Question: I've installed Coda 2 version 2.0.12 on my MacBook.
I've also installed GIT and registerd the path in Coda 2 preference "Git Tool path.
When I add a new site to Coda 2, I try to clone it from my Git repository, but it gives me an authentication failed error.
My local root is set to an empty folder.
The password that I use is the one of my Gitlab user, and it doesn't give any problem when I login to the Gitlab website.
Is this a Coda2 issue? Does someone have any workaround?

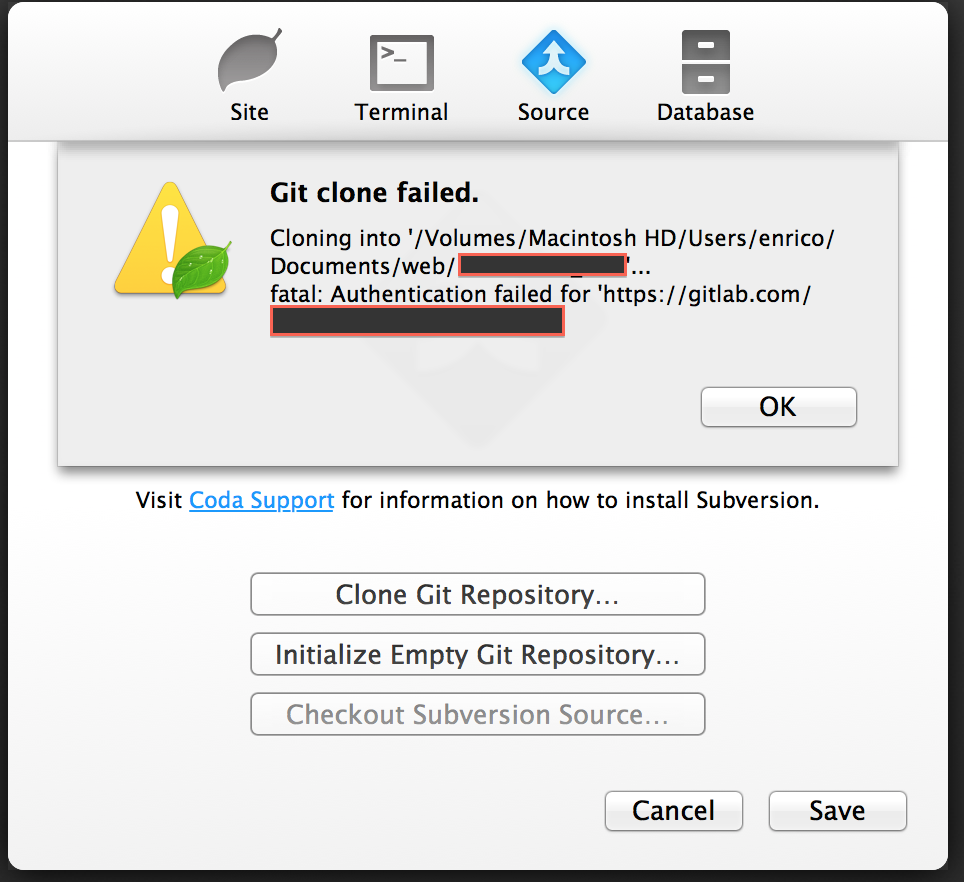
Answer: Make sure you enter the right username and password for your https access in the <URL>:

You need to select 'https' as protocol.